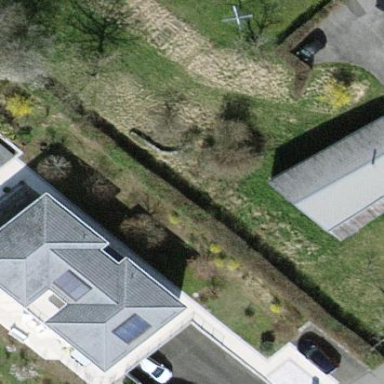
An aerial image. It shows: Detached building with hipped roof.